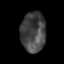
Tissue: skin
Cell type: Fibroblasts
Senescence score: 0.74
Nuclear area (px): 982
Mean DAPI intensity: 67.68